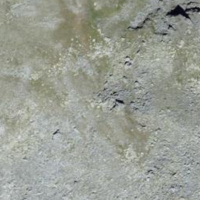
EUNIS habitat code: 48
Species observed at this site:
Primula hirsuta